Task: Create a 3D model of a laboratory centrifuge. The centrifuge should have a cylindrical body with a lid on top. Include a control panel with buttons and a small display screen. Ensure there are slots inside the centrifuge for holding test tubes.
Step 628:
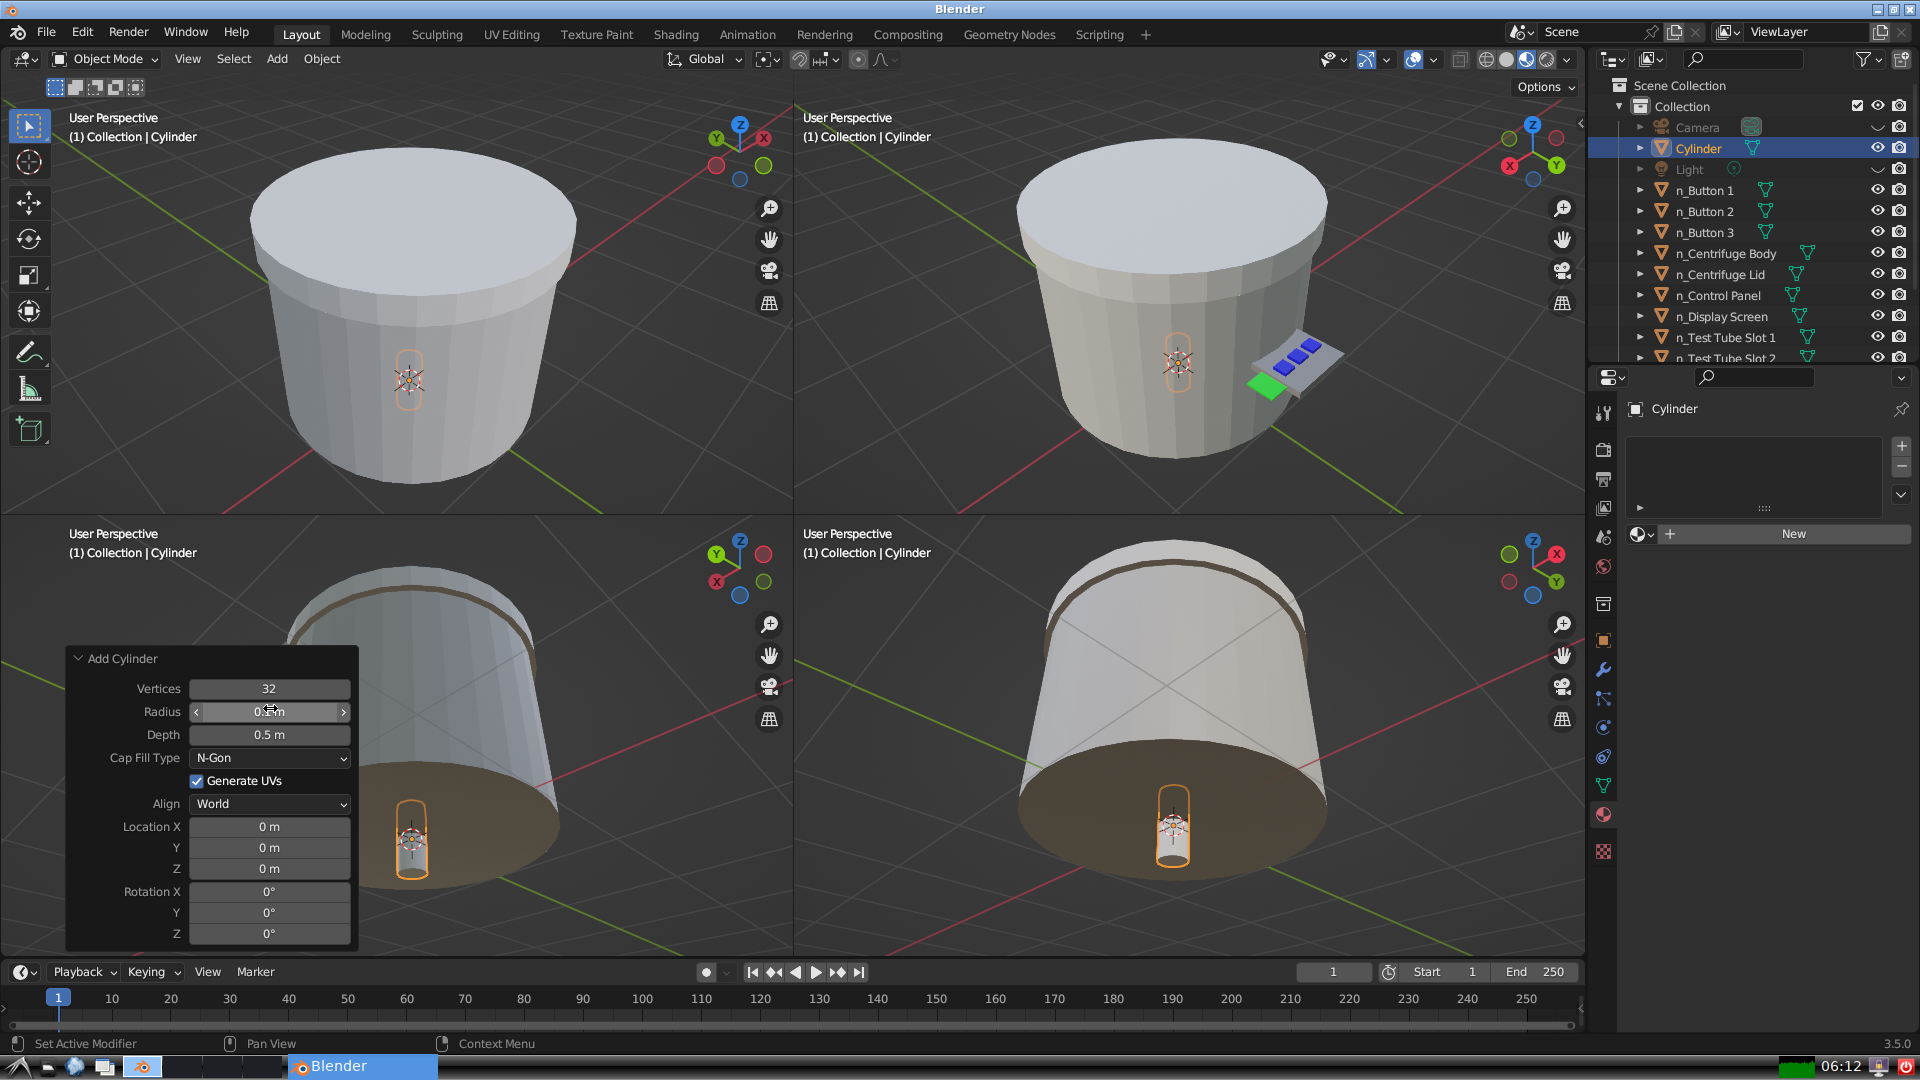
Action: {"mouse_move": [960, 540]}